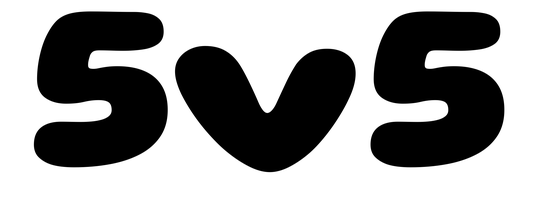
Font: Gluten_ExtraBold